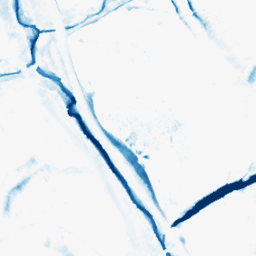
Category: morphological
Decomposition family: morphological_diamond
Decomposition parameters: operation: closing
radius: 10
Upsampling method: sinc_hamming
Upsampling parameters: scale: 8
kernel_size: 16
Upsampling scale: 8